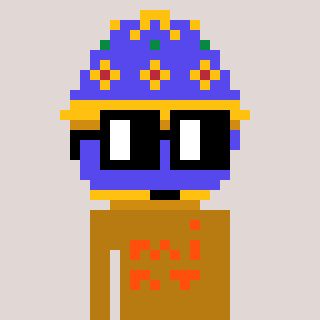
a pixel art character with square black glasses, a faberge-shaped head and a gold-colored body on a warm background